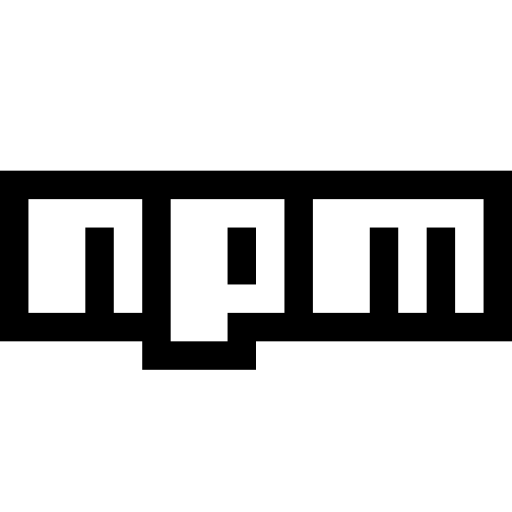
Tags: icon, FontAwesome, fa-icon, brand, npm